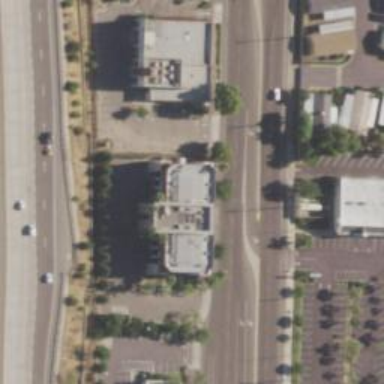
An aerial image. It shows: Secondary link road with asphalt surface.